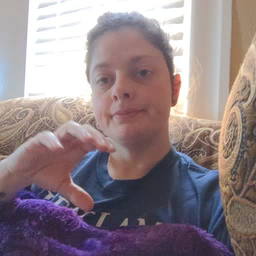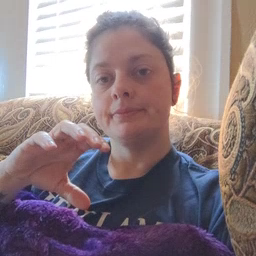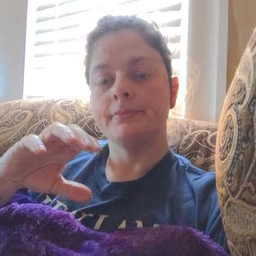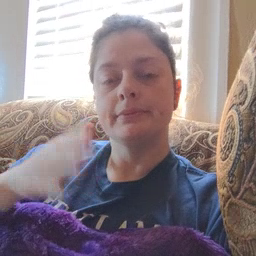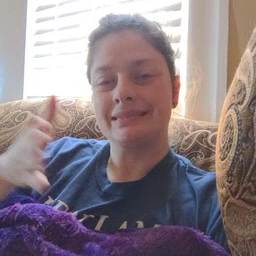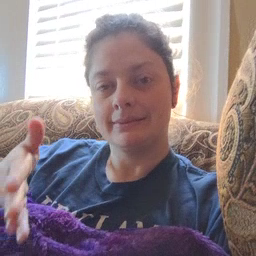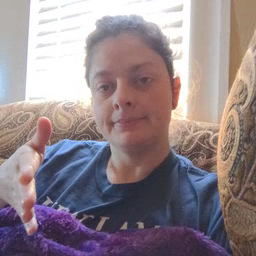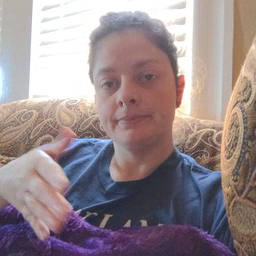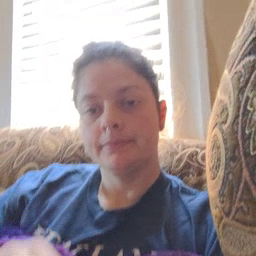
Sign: beside